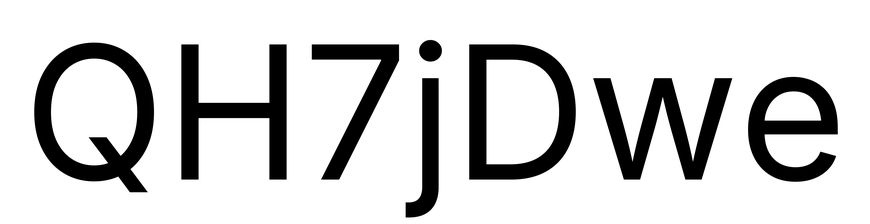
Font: Inter_Regular